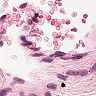
Metastatic tissue present: no